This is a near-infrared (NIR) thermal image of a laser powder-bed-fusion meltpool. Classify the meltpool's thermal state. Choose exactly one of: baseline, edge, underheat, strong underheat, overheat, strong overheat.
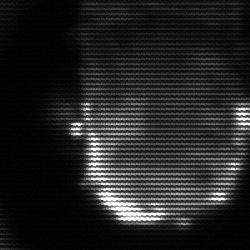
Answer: baseline